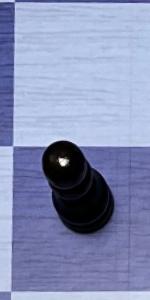
Label: Pawn_Black